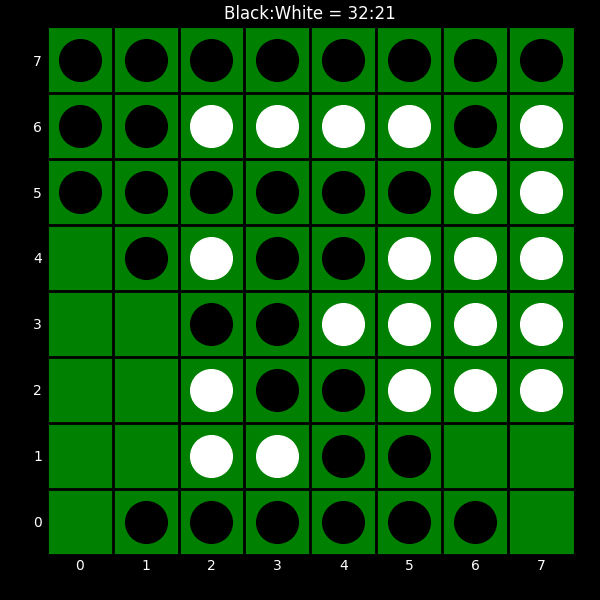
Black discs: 32
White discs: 21